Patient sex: M
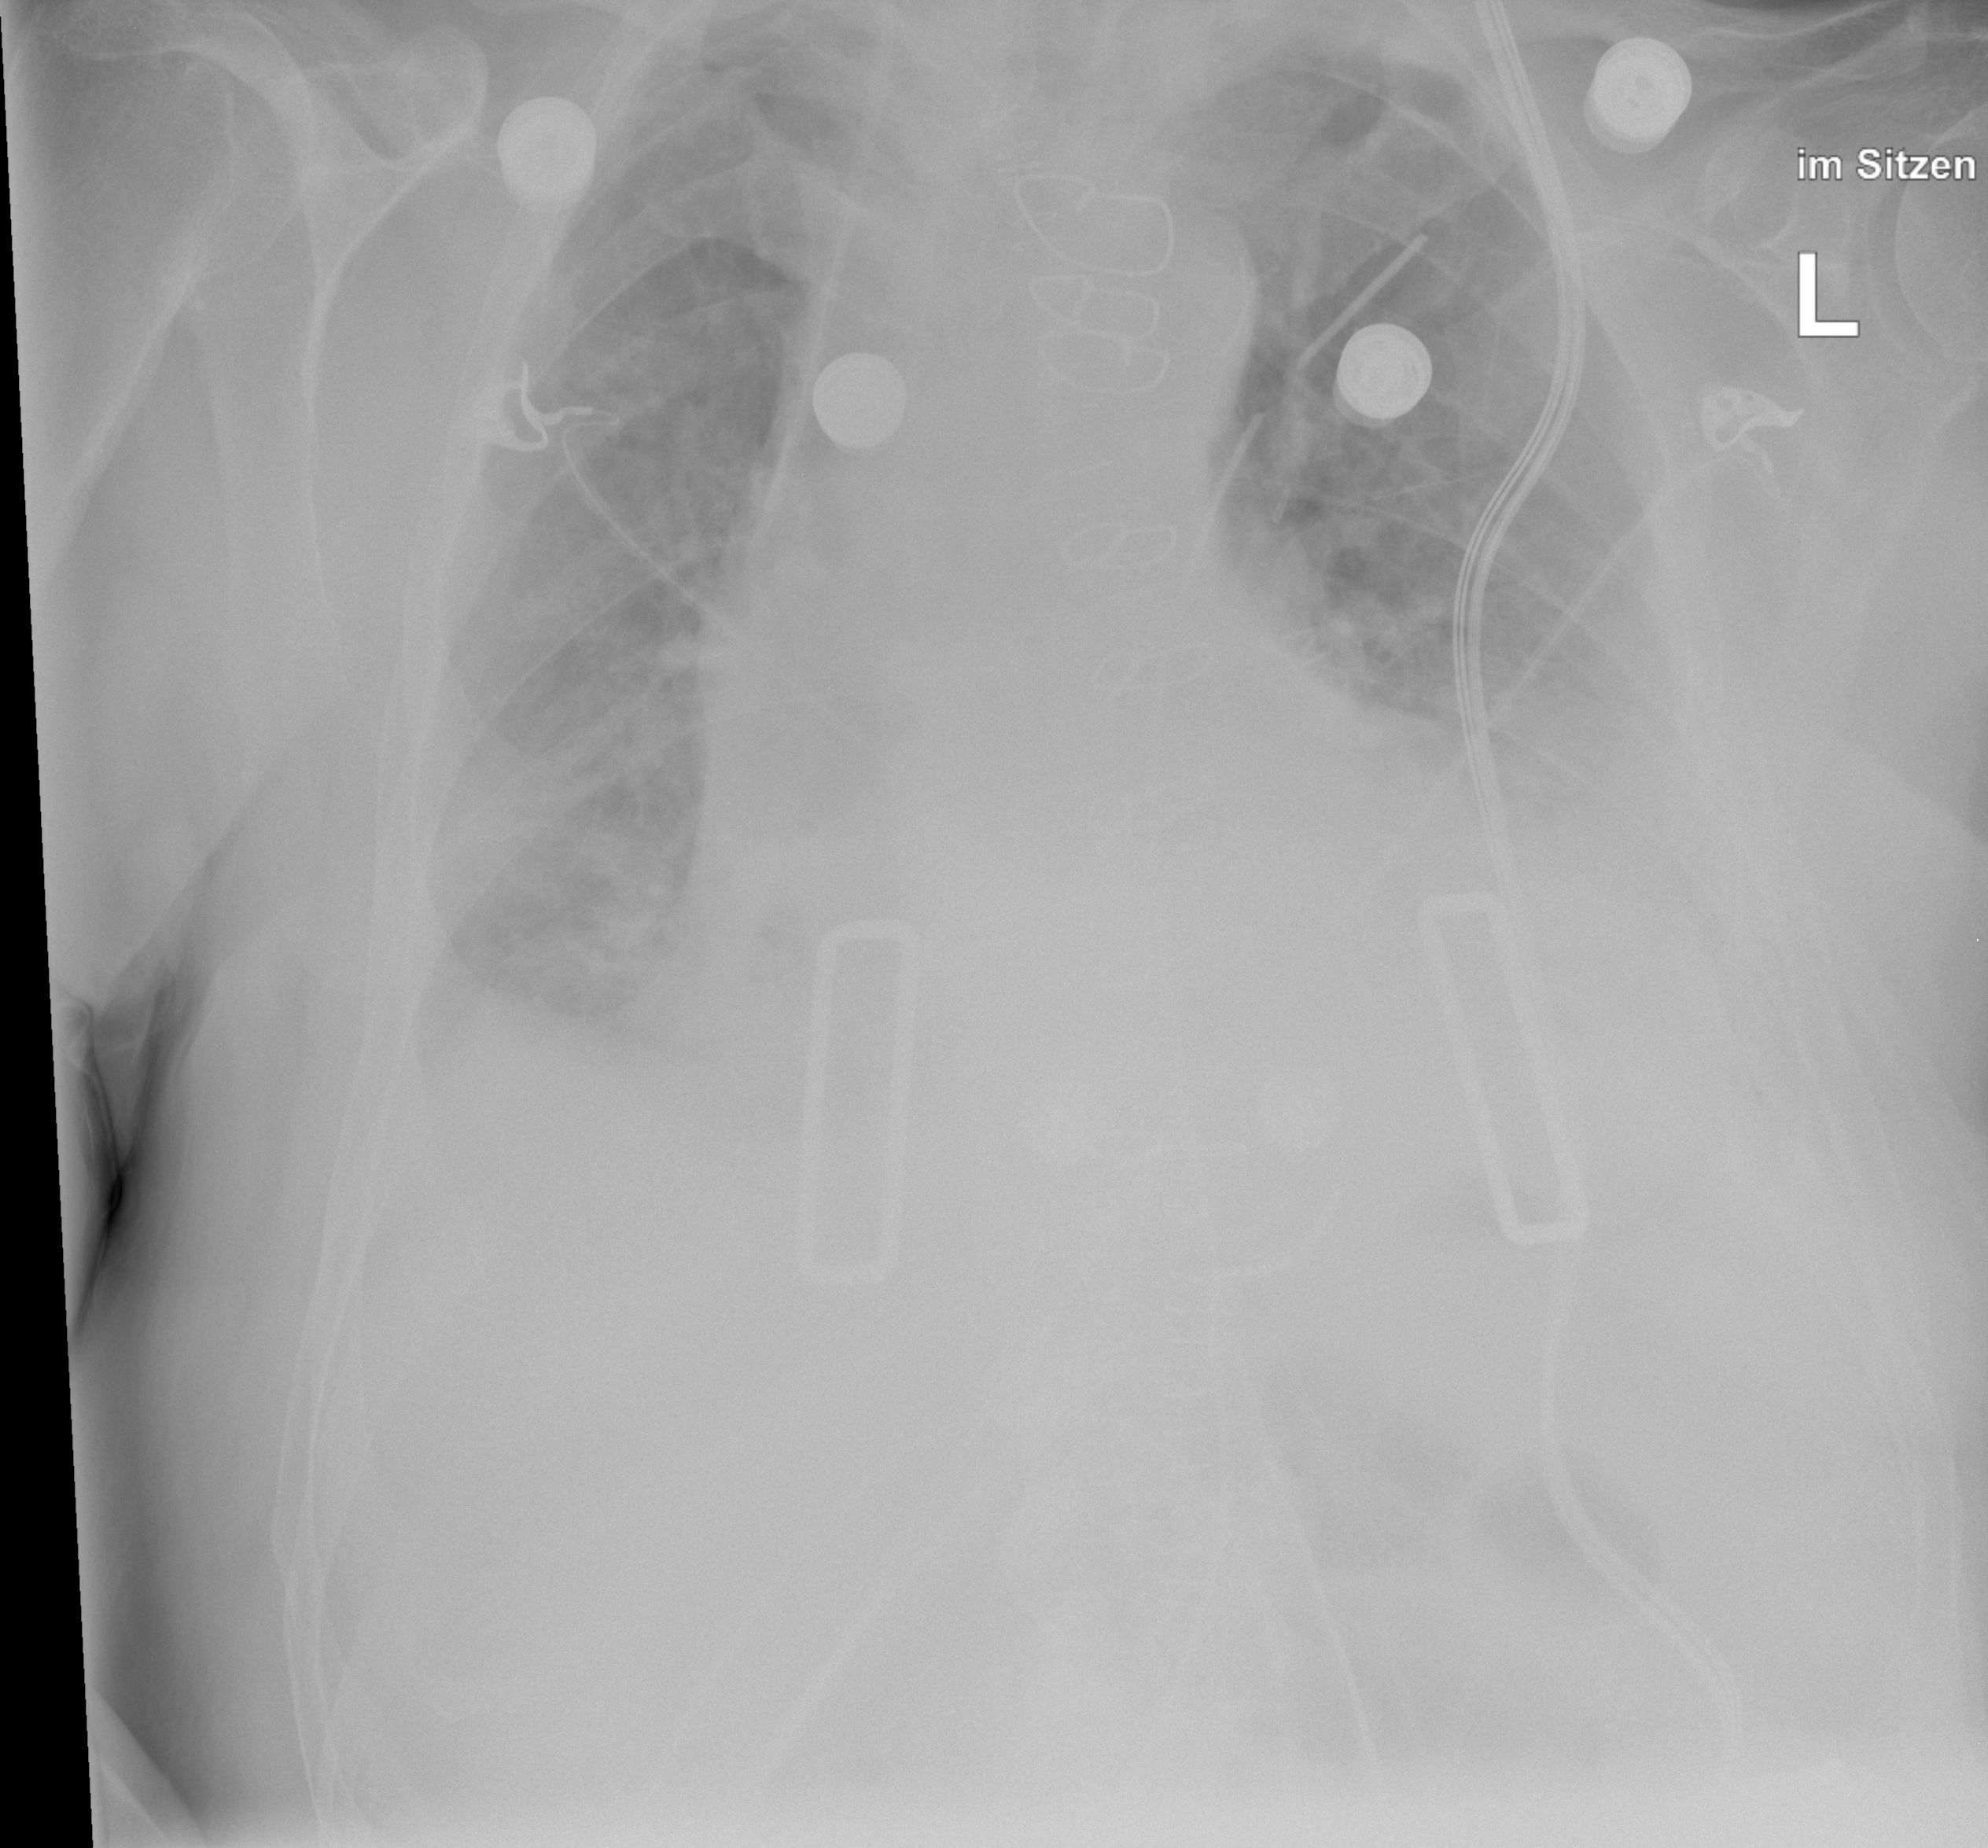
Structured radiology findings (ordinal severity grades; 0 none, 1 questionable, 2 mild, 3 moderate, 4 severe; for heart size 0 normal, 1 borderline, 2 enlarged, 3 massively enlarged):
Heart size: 0
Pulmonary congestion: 2
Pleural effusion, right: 2
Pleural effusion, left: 2
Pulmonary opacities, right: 2
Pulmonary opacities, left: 2
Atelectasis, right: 2
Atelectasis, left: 2